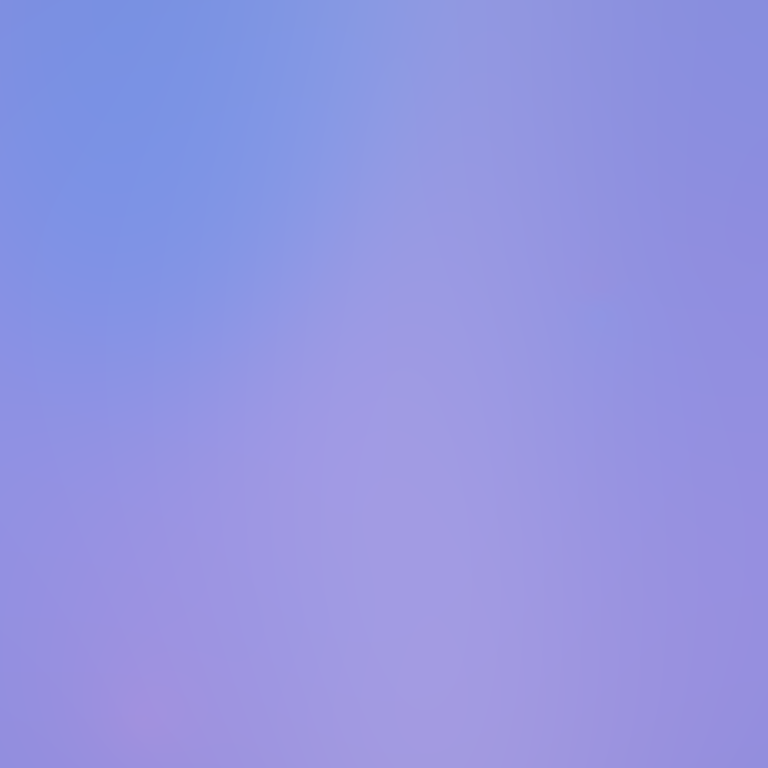
Abstract light effect, smooth gradient from soft blue to gentle lavender, serene atmosphere, diffuse light, no room, no furniture, no objects.